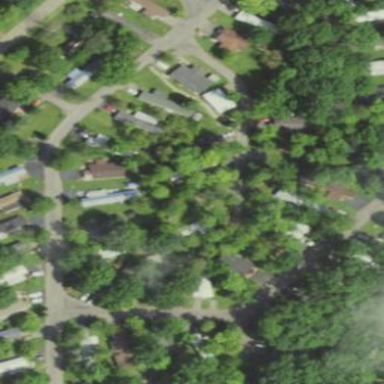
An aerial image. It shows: Residential area designated as trailer park.